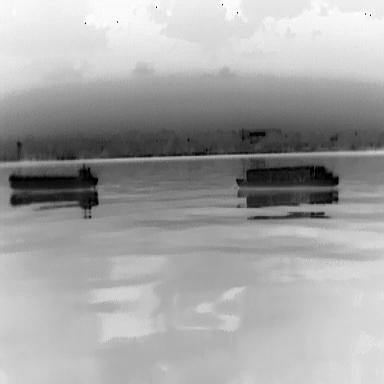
There are two objects shown in the infrared image, including a fishing_boat, and a liner.